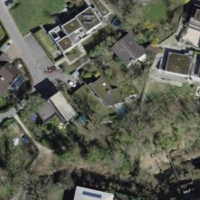
EUNIS habitat code: 55
Species observed at this site:
Clinopodium vulgare
Lapsana communis
Lamium galeobdolon